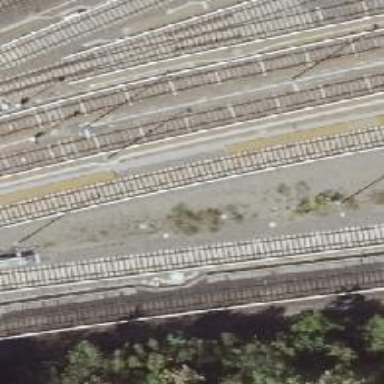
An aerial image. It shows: Abandoned electrified rail railway passing through service yard.